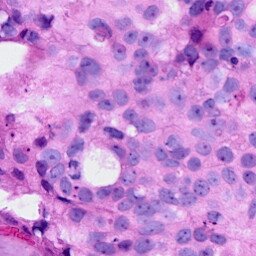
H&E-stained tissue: Breast